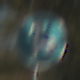
Verkehrszeichen: VorgeschriebeneFahrtrichtungGeradeausOderRechts
Umgebung: Outdoor, Nature
Tageszeit: MorningAfternoon
Wetter: PartlyCloudy
Licht: Natural
Jahreszeit: NotSpecified
Kontrast: HighContrast